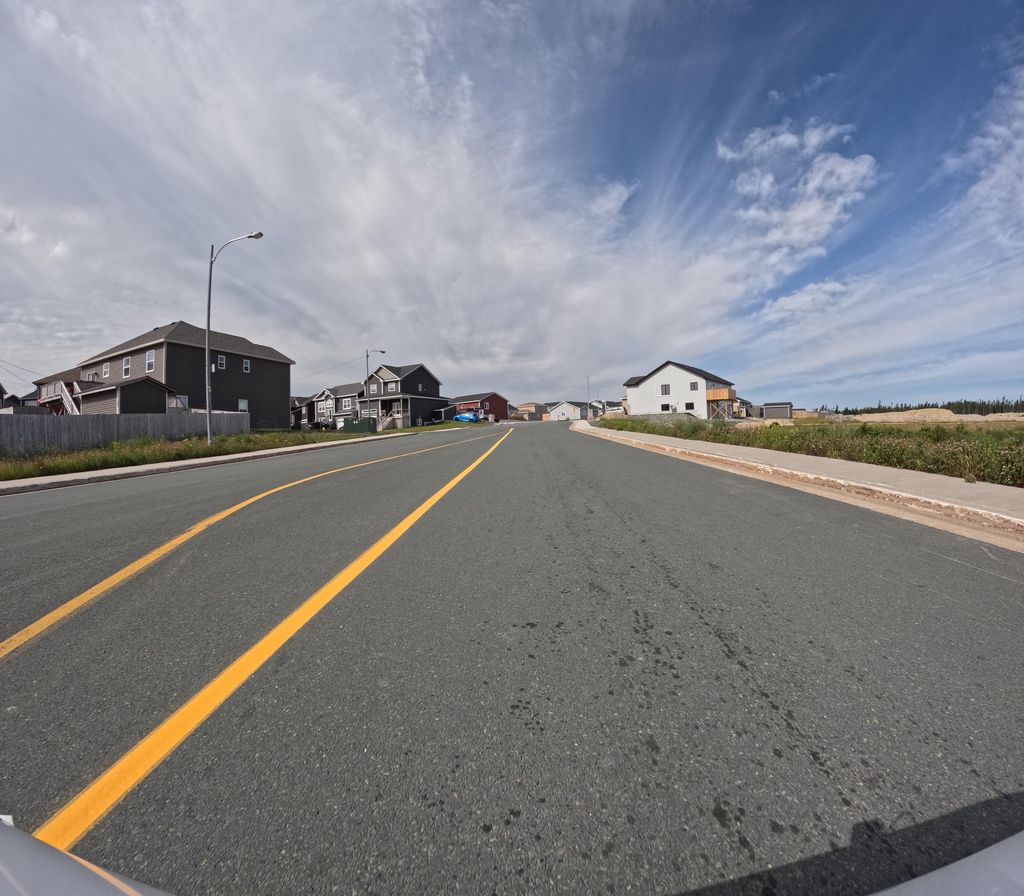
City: st_johns